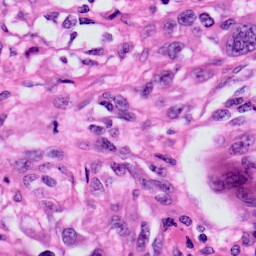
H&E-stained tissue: Skin